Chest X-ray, PA view. Patient: 44 years old, sex M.
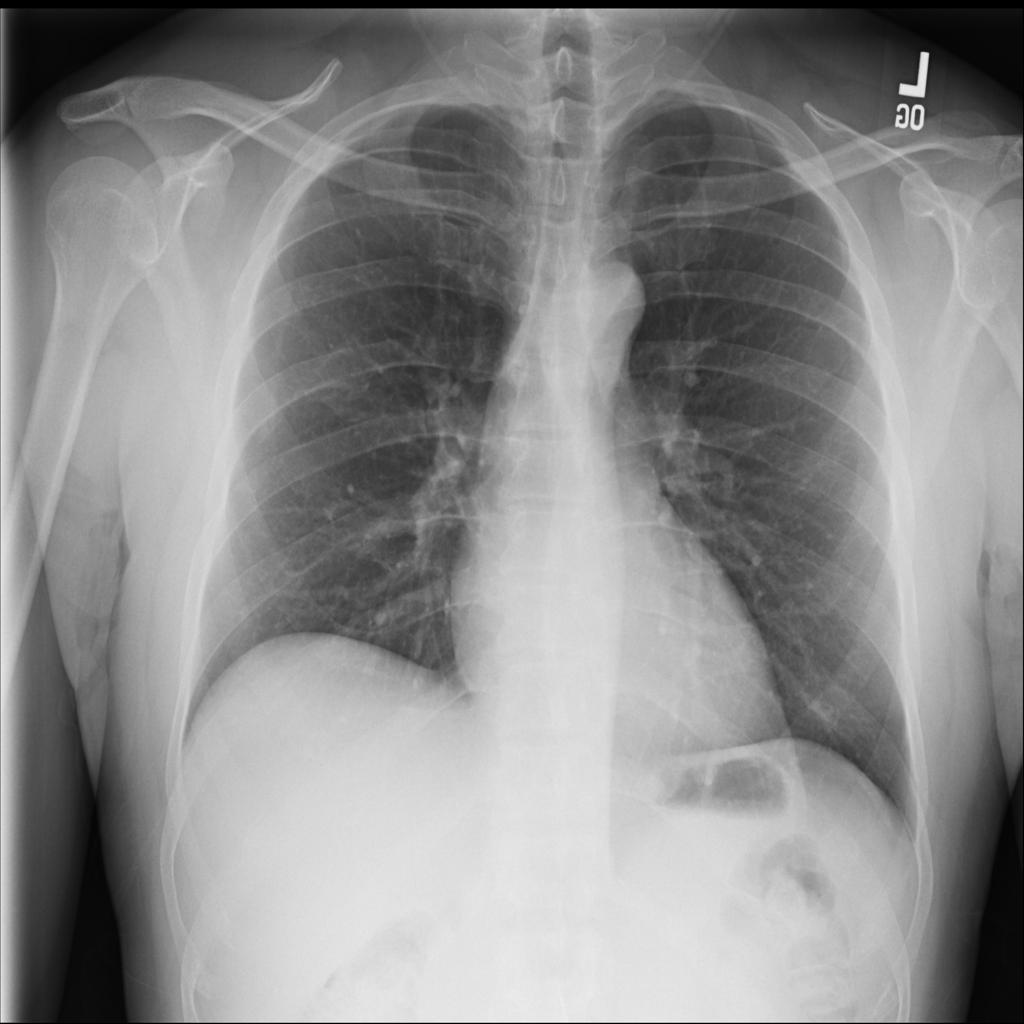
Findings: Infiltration